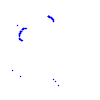
Particle: proton